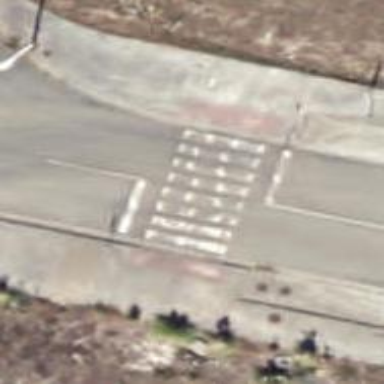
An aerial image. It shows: Zebra crossing on the road.